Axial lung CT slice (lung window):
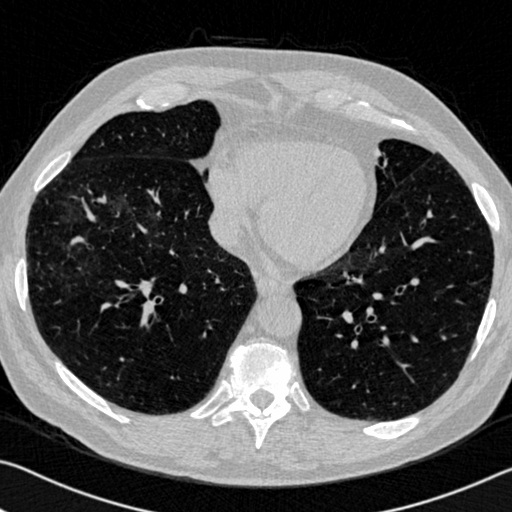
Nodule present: no